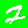
Digit: 2